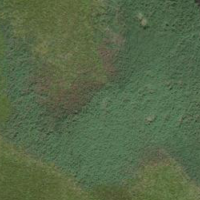
EUNIS habitat code: 16
Species observed at this site:
Sagittaria latifolia